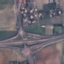
Land use / land cover class: Highway